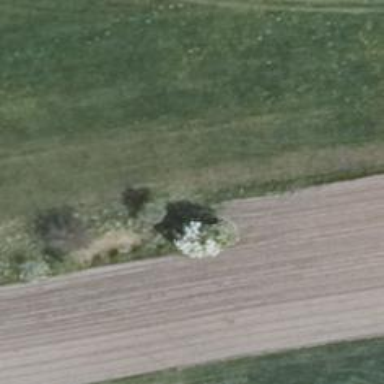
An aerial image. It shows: Deciduous tree with broadleaved leaves.